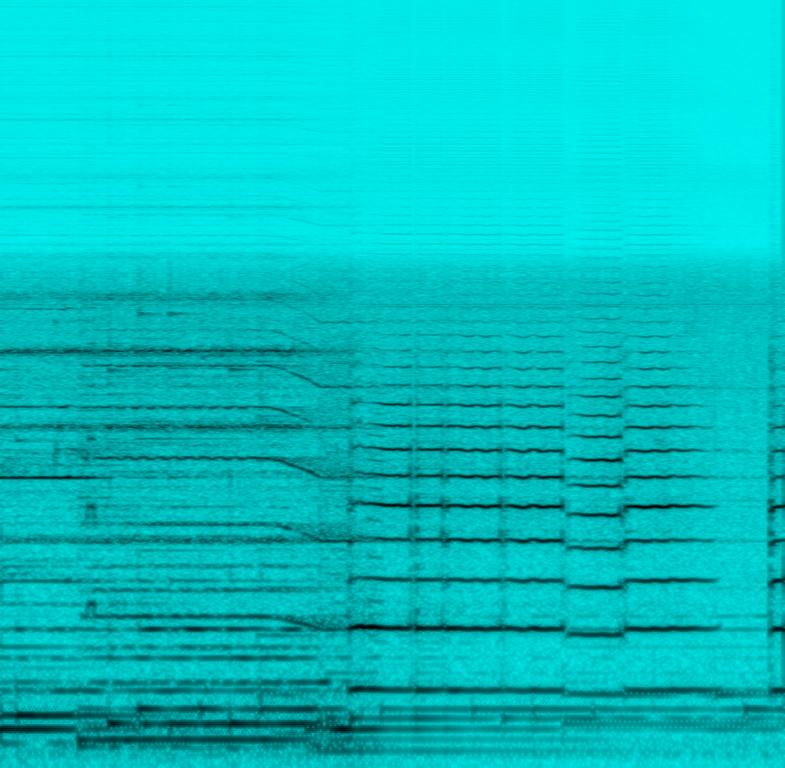
This amateur recording features a trumpet playing the main melody. The song starts with a string section playing a chord and fading away. The trumpet starts to play the melody. This is backed by a stringed instrument plucking chords. This sounds like a harp or an acoustic guitar. The mood of this song is romantic. This song can be played in a romantic movie.